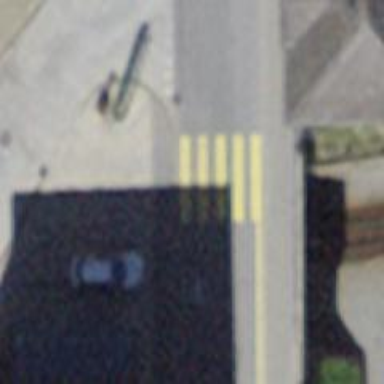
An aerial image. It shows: Marked crossing with visible markings.